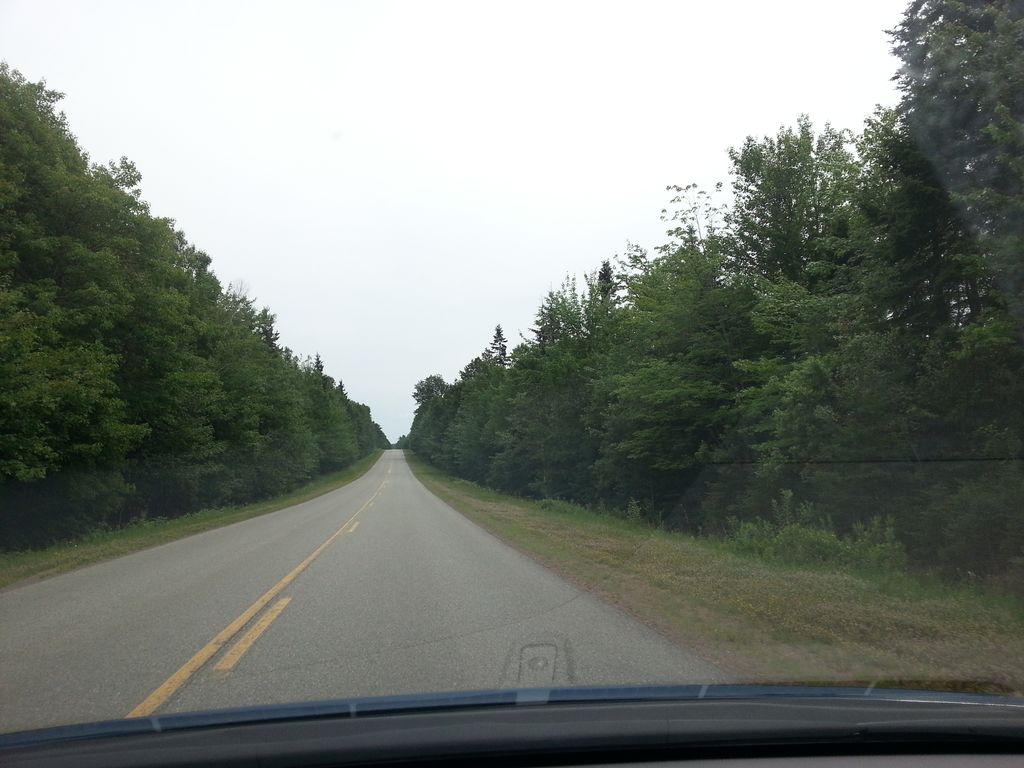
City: charlottetown